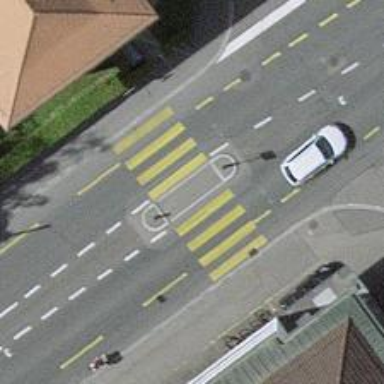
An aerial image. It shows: Uncontrolled crossing with central island on the road.